Question: I am running my PHP in CLI.
My script might take about 3-4 mn to complete.
When looking at the CLI, all I see is this :

That doesn't help me much, I am not sure whether my application is stuck or still running. (Visually)
What is the best way to keep track of that ?
I am thinking to echo "." in every 3 seconds while my application is running.
Basically, I want to give myself some visually feedback while my script is loading/running.
I actually do log my $response and output it to a file somewhere in my desktop, and the reason why I am asking this question, I just want to create a visually feedback - like when you playing a video game and while you waiting for something to finish loading, you will see the screen with 'Now loading ........' or something that is similar to that - am I right ?
Yes - I want to make something similar to that !
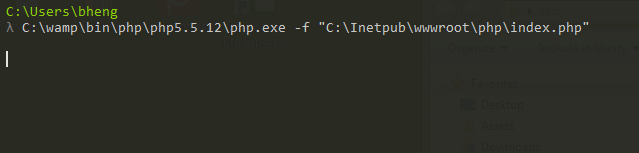
Answer: Rather than echo out the " . " every 3 seconds I can just do echo "." after every-line of code.
Now - I got this result - close enough to what I want anyway.